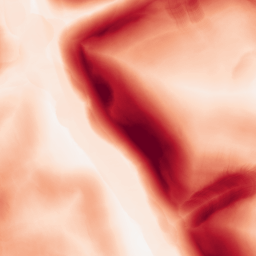
Category: morphological
Decomposition family: morphological_gradient
Decomposition parameters: size: 15
shape: disk
Upsampling method: quadratic
Upsampling parameters: scale: 8
Upsampling scale: 8